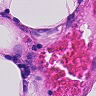
Metastatic tissue present: yes